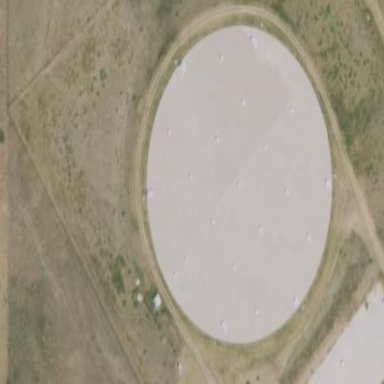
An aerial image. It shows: Building with water storage tank. The tank is used for storing water.